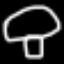
Label: mushroom